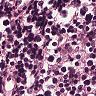
Metastatic tissue present: no